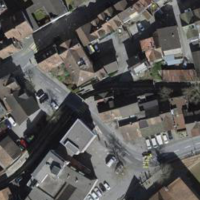
EUNIS habitat code: 54
Species observed at this site:
Maniola jurtina